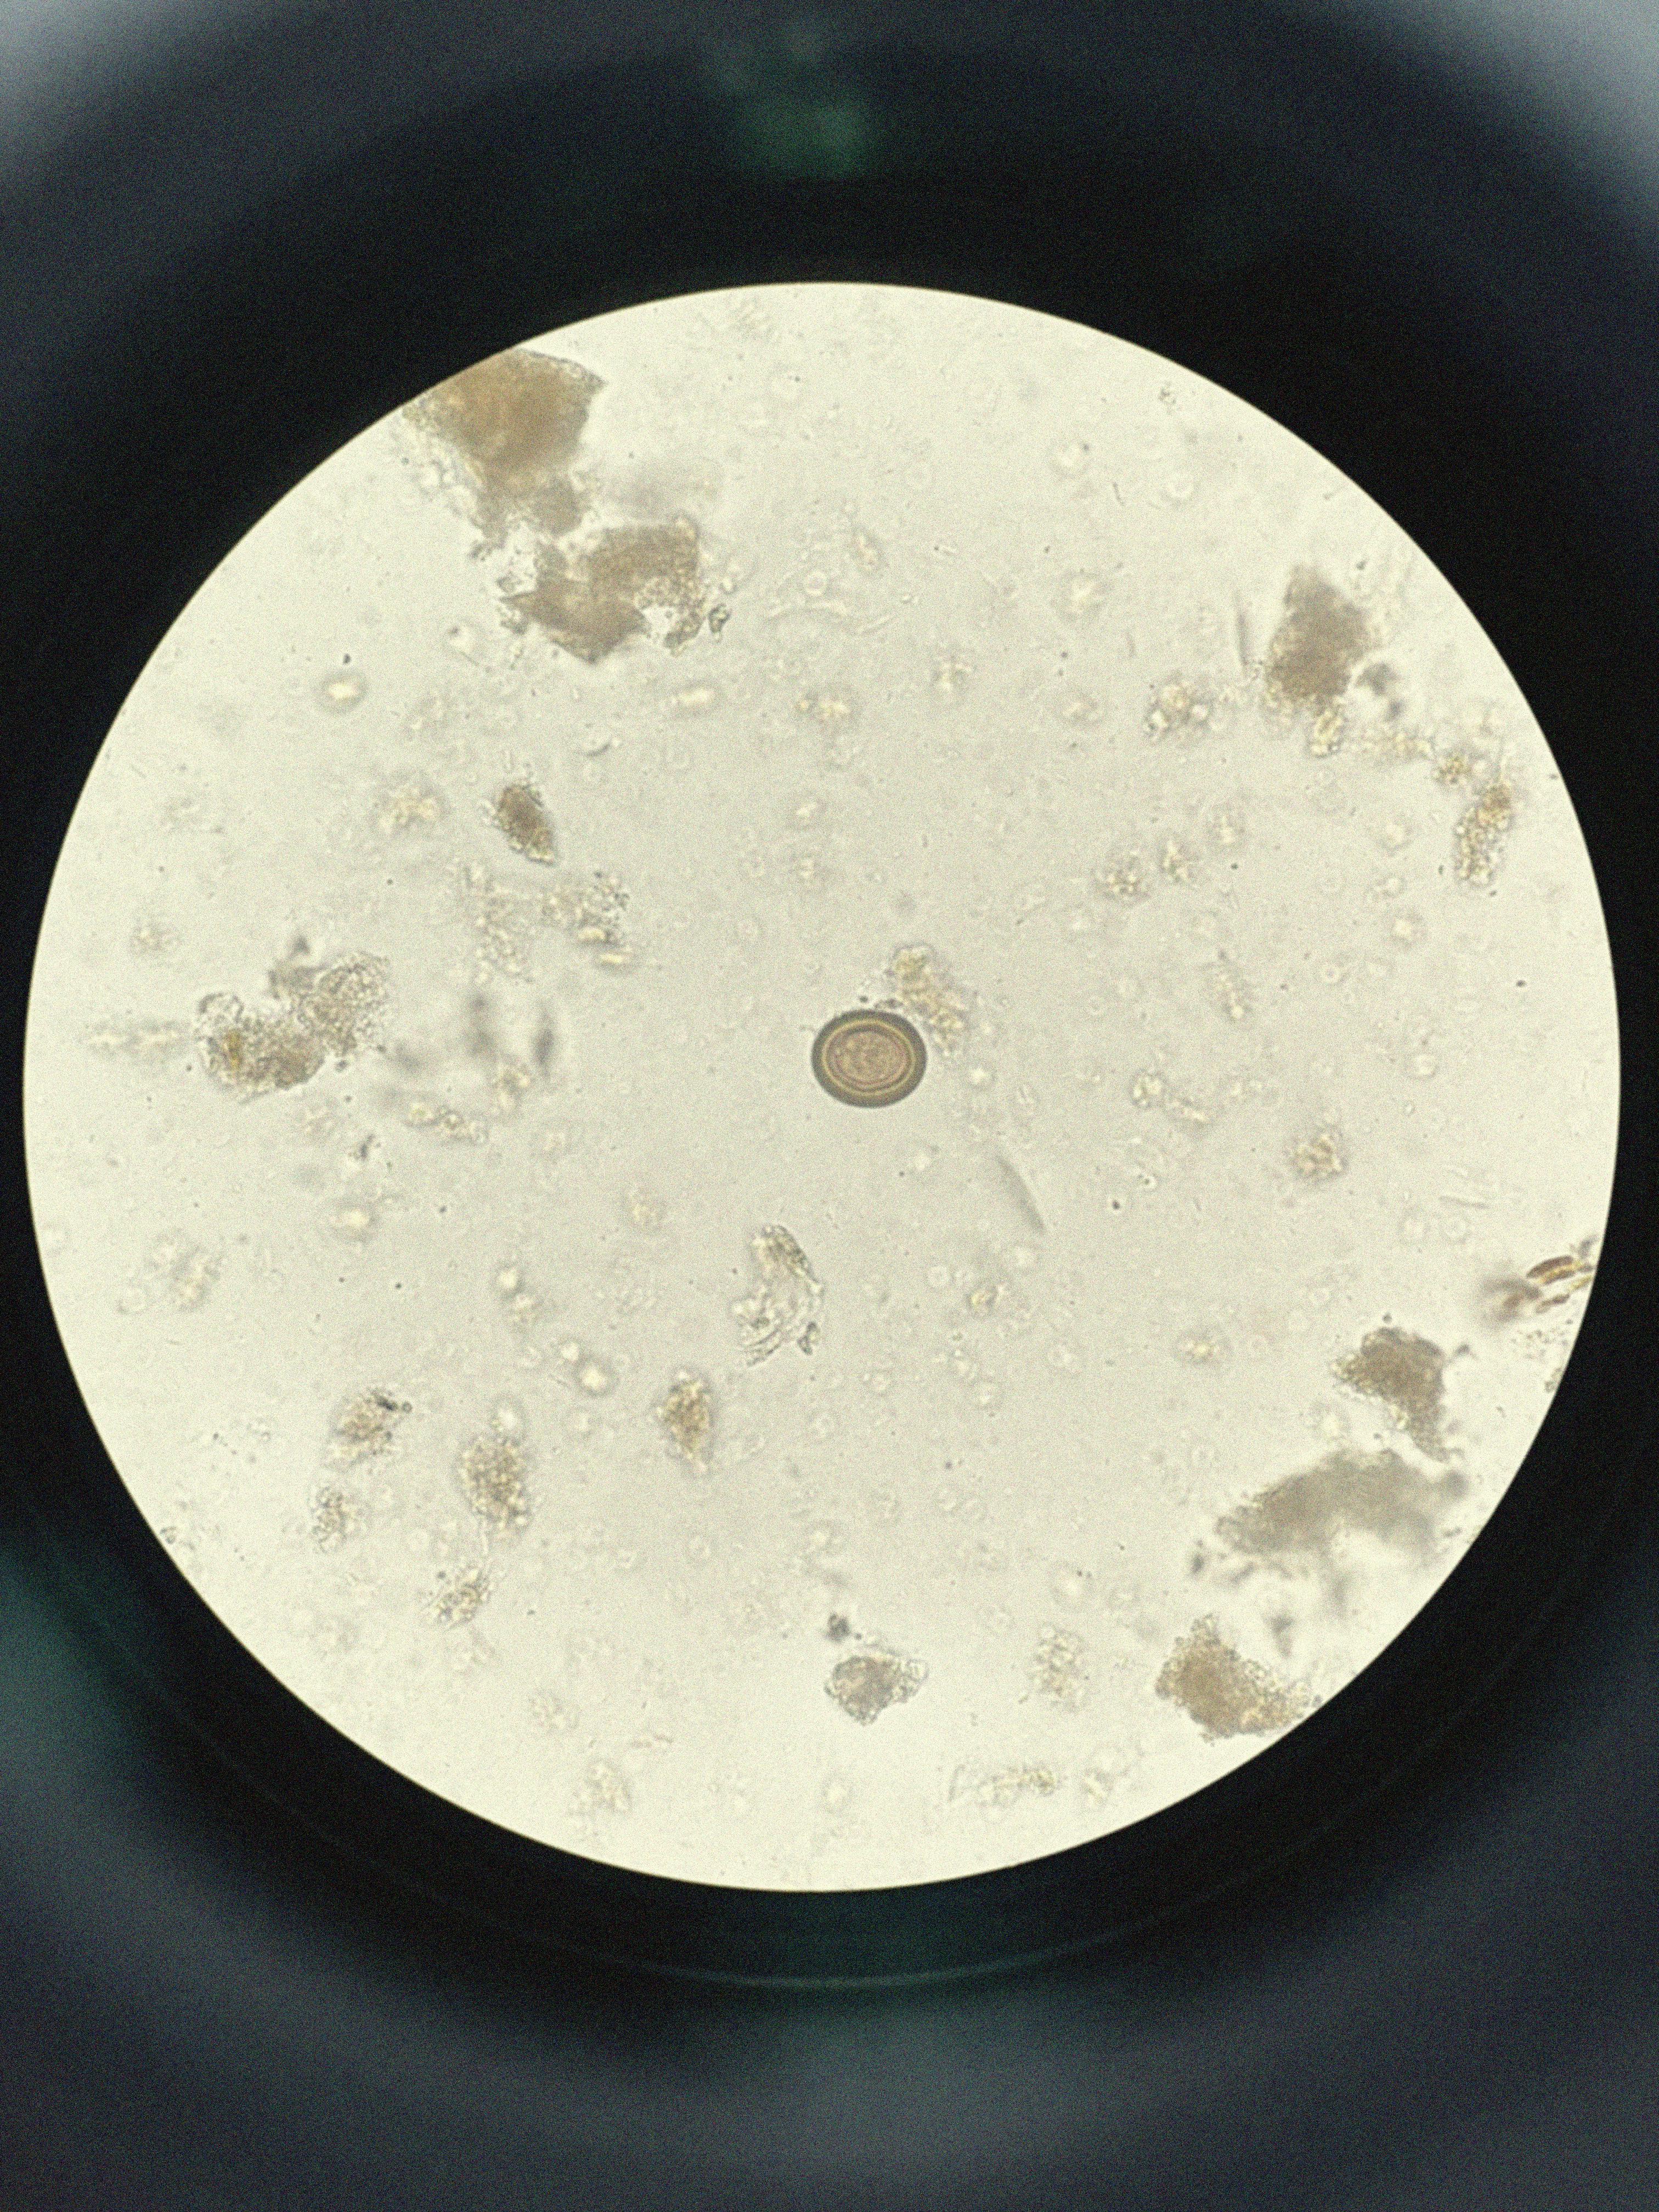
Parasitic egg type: Taenia spp. egg